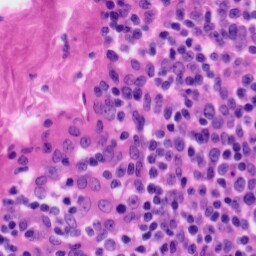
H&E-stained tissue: Tonsil